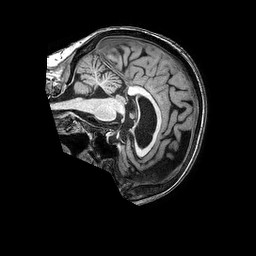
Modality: T1w
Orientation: sagittal
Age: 73
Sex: female
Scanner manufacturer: philips
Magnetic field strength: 3 T
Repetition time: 0.006956 s
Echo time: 0.003195 s